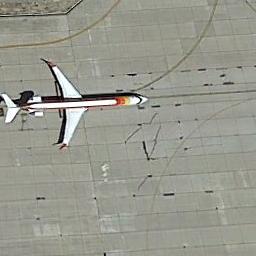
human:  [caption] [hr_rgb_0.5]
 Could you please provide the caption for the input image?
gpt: An airplane with a red pattern was parked in the open space .